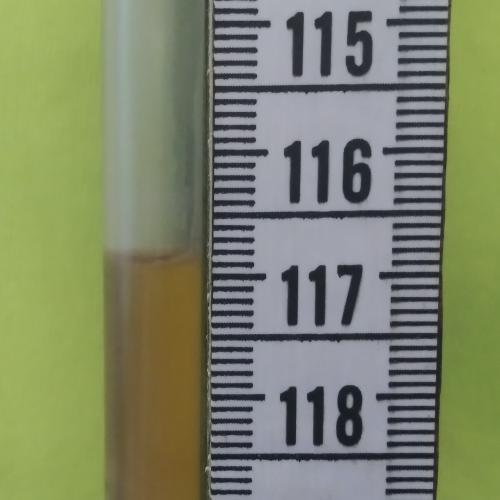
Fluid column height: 116.8 cm